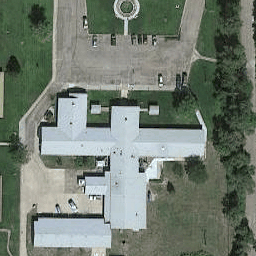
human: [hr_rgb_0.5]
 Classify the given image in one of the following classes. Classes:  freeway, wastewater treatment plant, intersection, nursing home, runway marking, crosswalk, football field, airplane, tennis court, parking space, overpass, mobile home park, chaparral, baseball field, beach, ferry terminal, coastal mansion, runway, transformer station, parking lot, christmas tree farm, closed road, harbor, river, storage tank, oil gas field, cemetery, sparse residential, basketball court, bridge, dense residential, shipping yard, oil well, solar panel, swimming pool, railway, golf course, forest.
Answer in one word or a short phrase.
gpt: nursing home